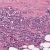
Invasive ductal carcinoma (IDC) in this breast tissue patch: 1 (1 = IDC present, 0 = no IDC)